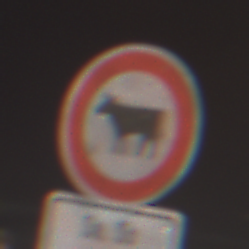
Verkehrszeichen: VerbotViehtrieb
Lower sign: ZeitangabenMitBeschraenkungAufWochentage9
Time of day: Night
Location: Outdoor (Urban)
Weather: PartlyCloudy
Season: NotSpecified
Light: Artificial